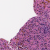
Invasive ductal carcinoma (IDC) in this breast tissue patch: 0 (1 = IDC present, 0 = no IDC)